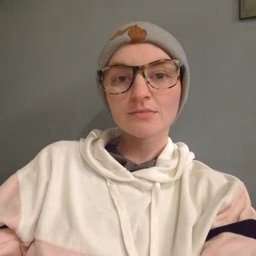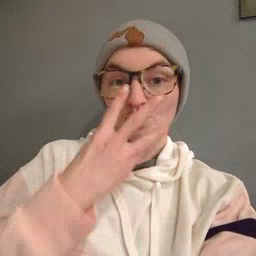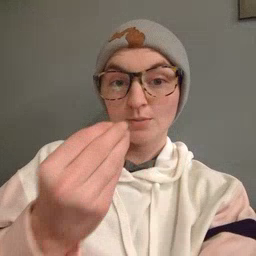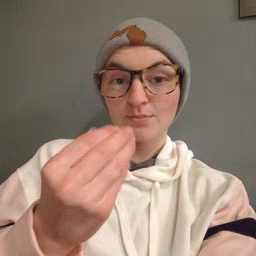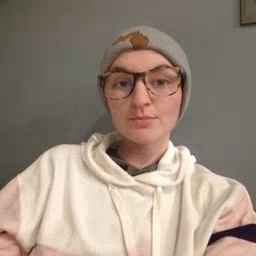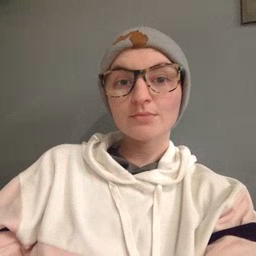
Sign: wolf